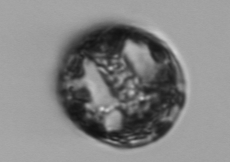
Label: Guinardia_flaccida